The image folds the raw vibration samples of a bearing signal into a 2-D grayscale square (signal-to-image encoding). Classify the bearing condition as one of: normal, inner_race, outer_race, ball.
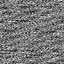
Answer: normal